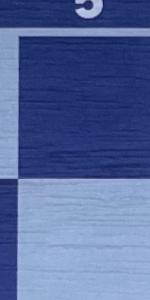
Label: Empty